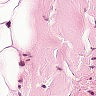
Metastatic tissue present: no